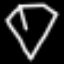
Label: diamond